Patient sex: M
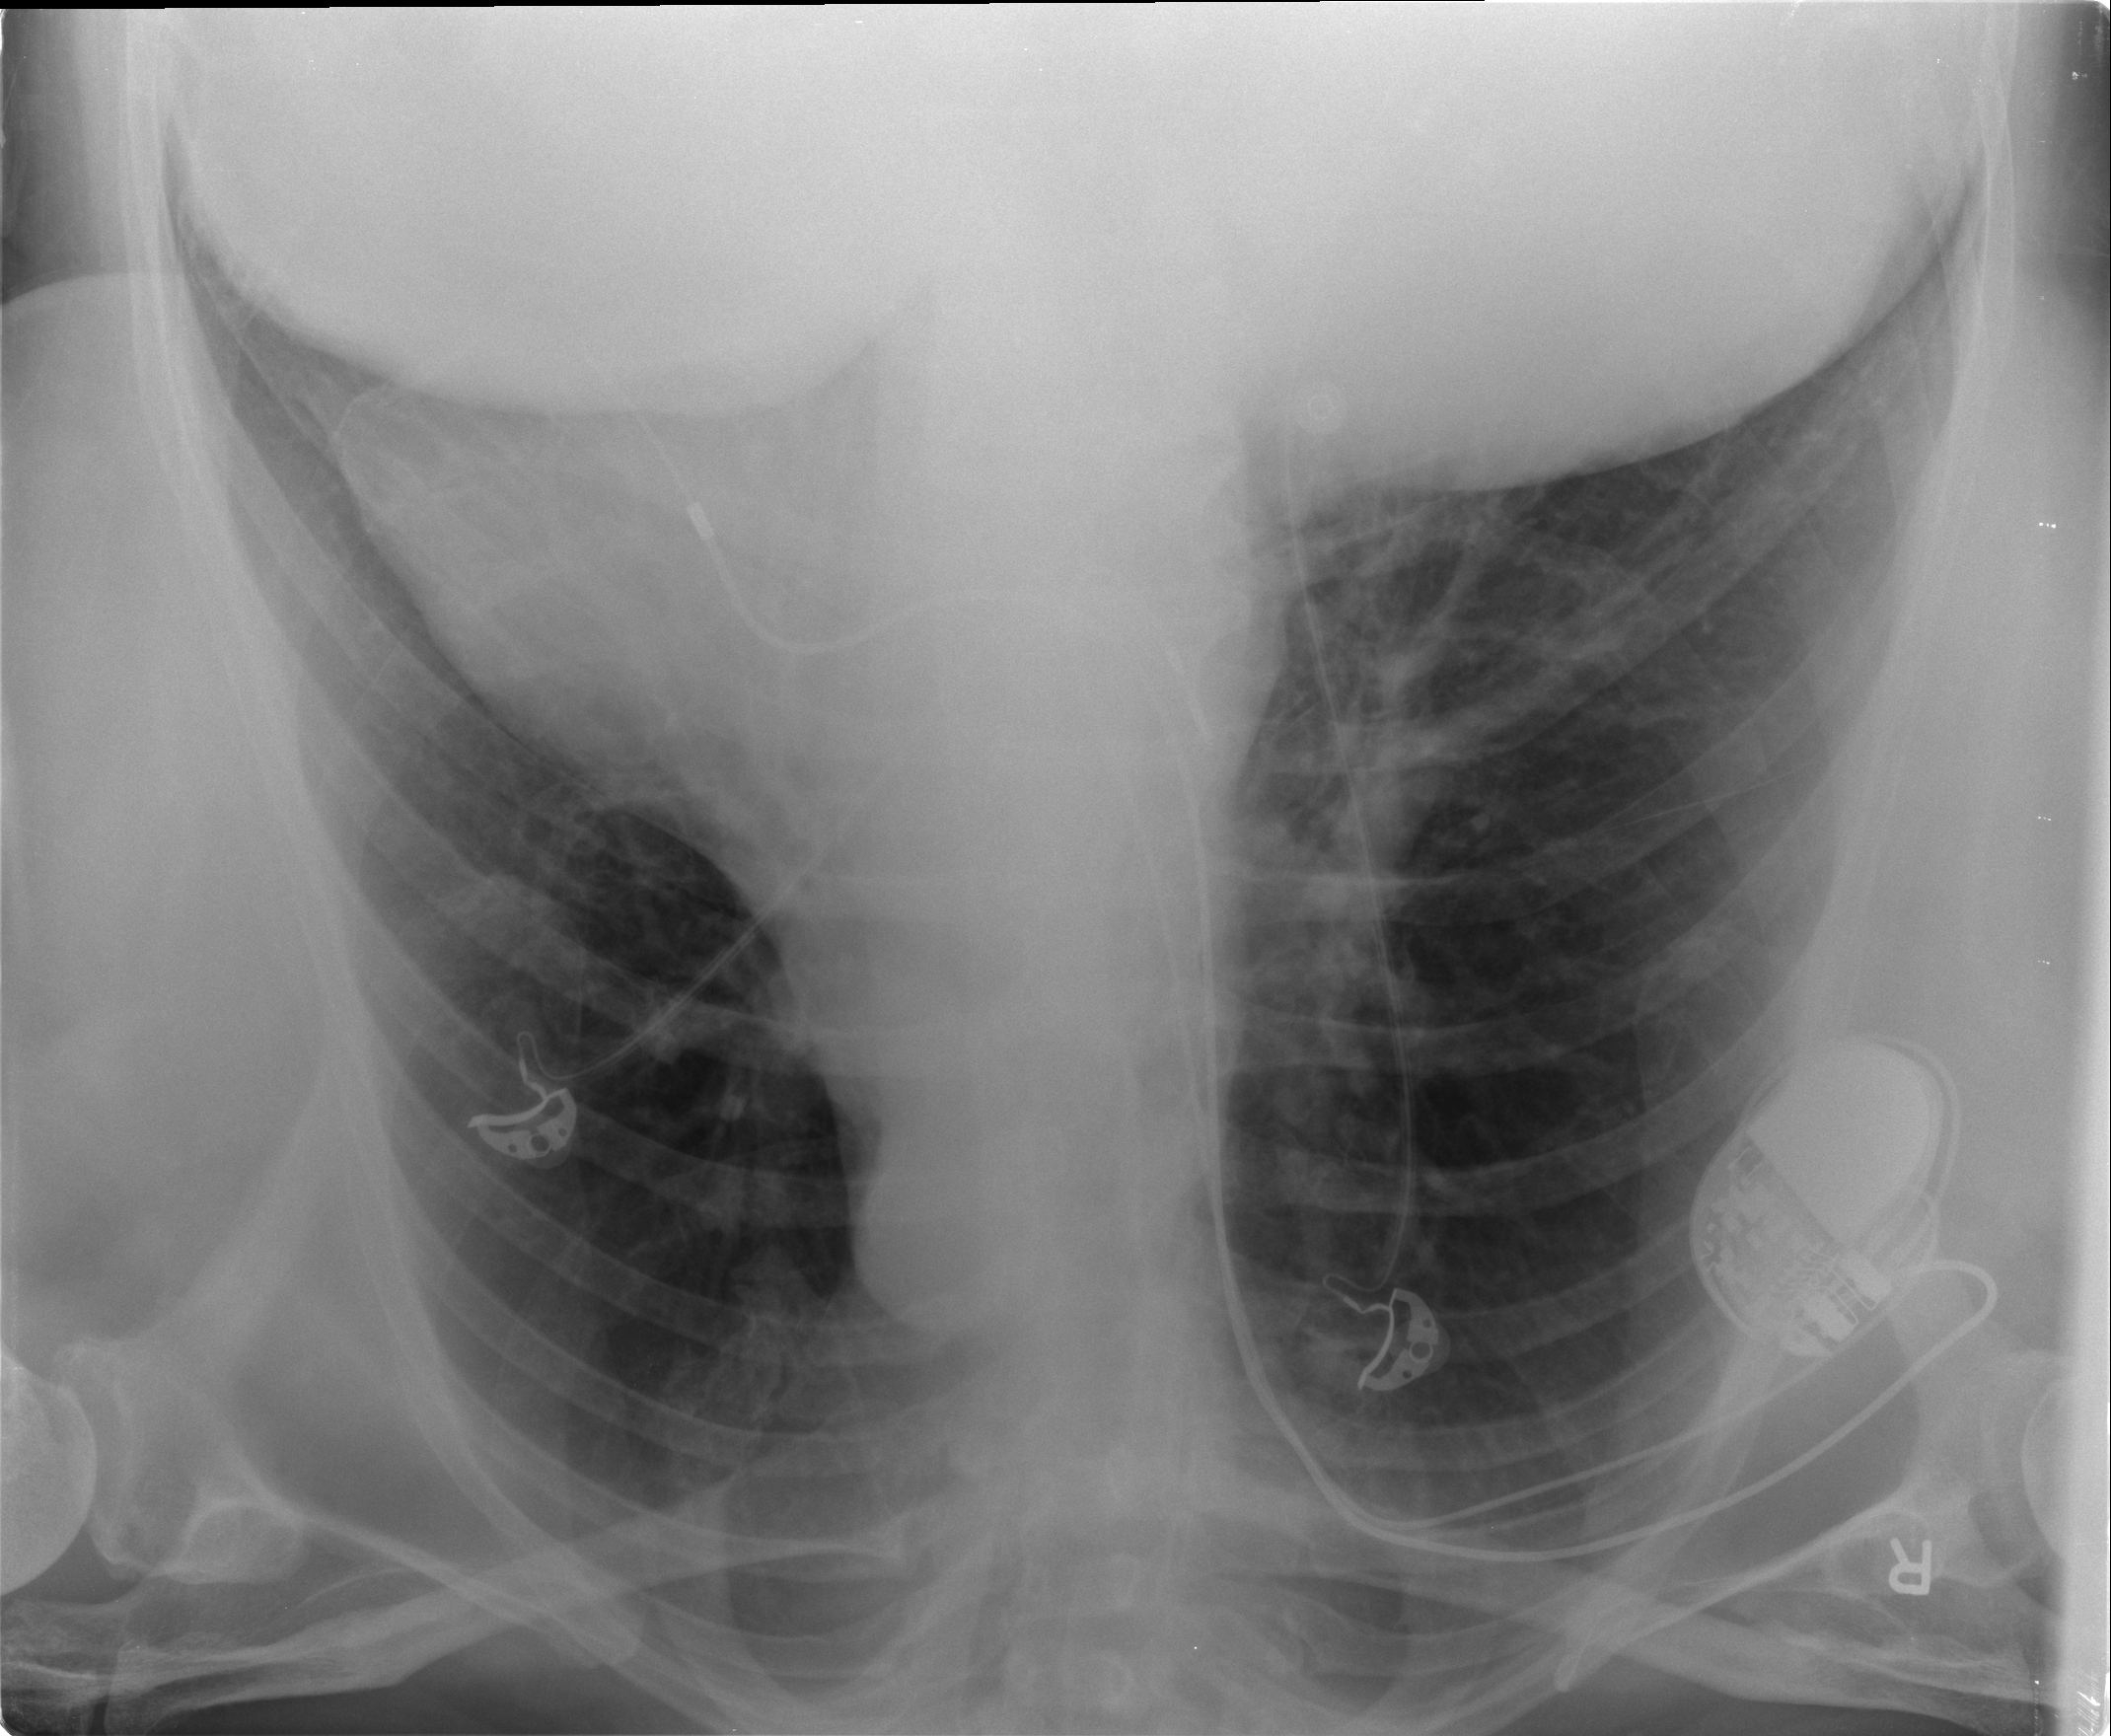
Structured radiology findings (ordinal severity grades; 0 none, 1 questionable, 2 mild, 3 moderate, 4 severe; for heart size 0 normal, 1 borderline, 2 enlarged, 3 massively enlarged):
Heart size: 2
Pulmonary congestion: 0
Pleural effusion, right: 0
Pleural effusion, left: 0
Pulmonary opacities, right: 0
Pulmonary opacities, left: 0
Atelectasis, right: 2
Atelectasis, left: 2